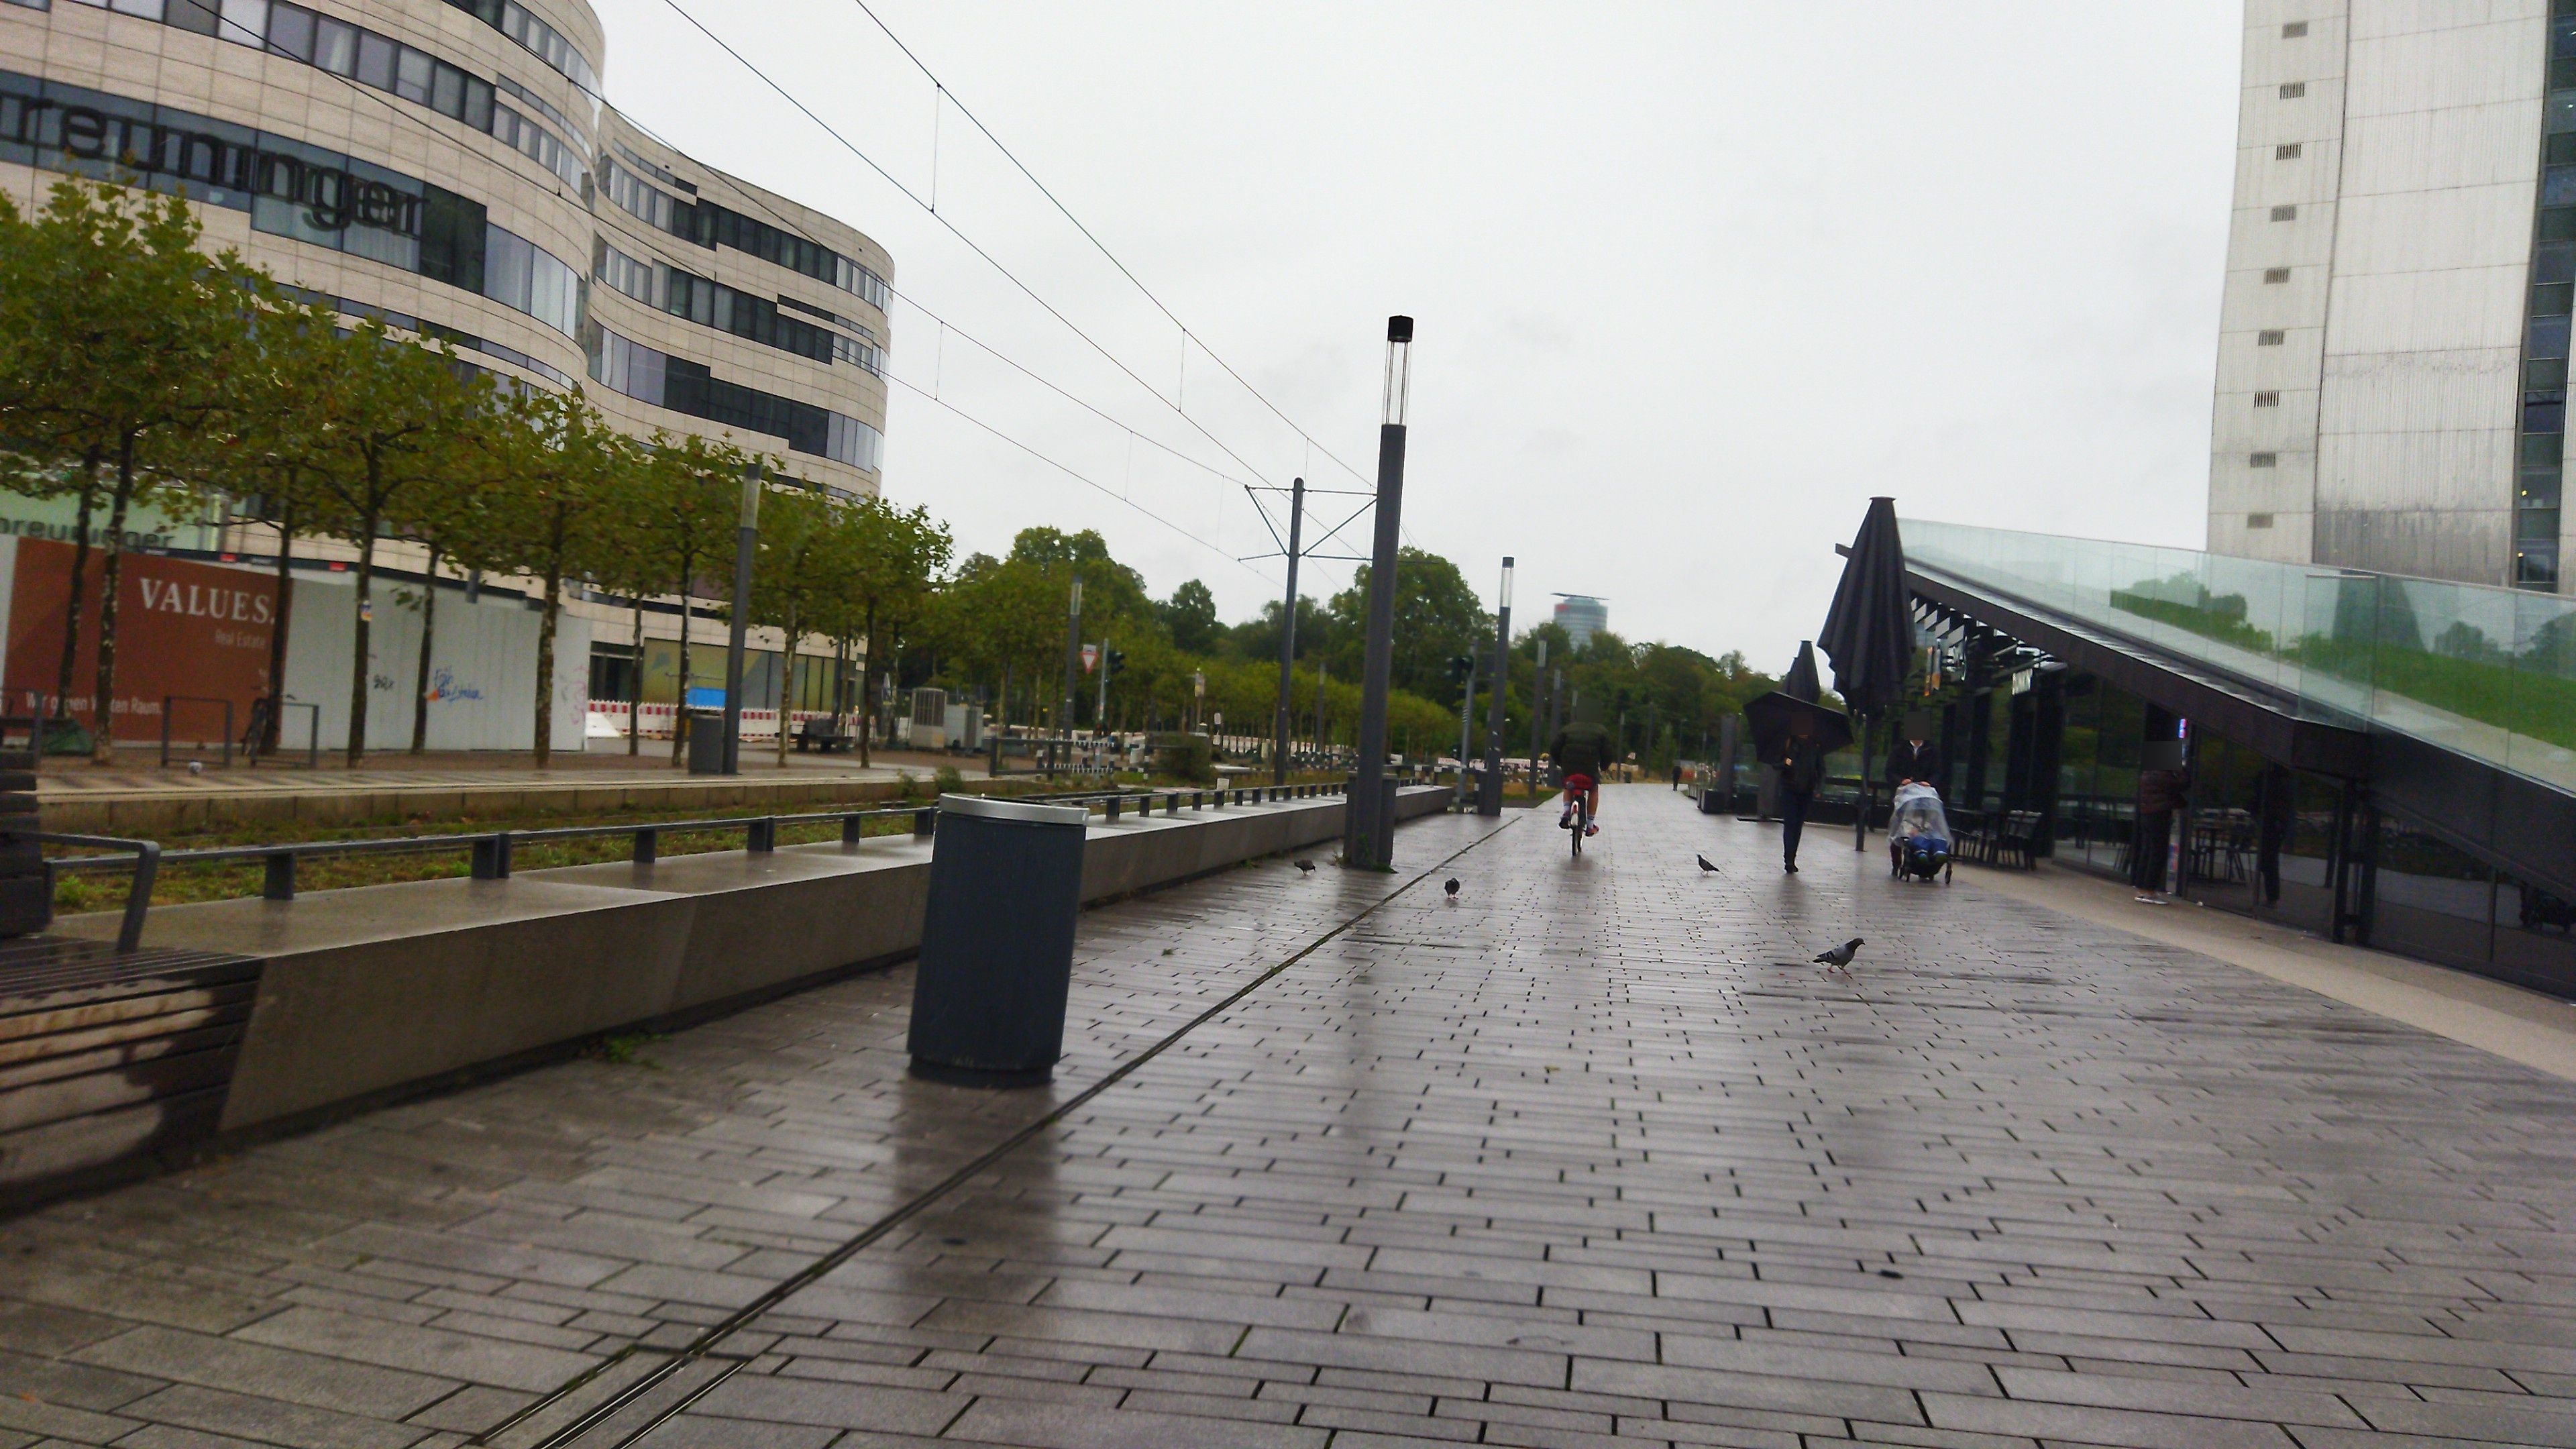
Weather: rainy
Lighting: day
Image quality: good
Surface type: walking surface
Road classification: path, pedestrian
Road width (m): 6.0
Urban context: urban centre
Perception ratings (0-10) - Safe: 8.05, Lively: 9.22, Beautiful: 8.75, Boring: 2.59, Depressing: 7.17, Wealthy: 7.43